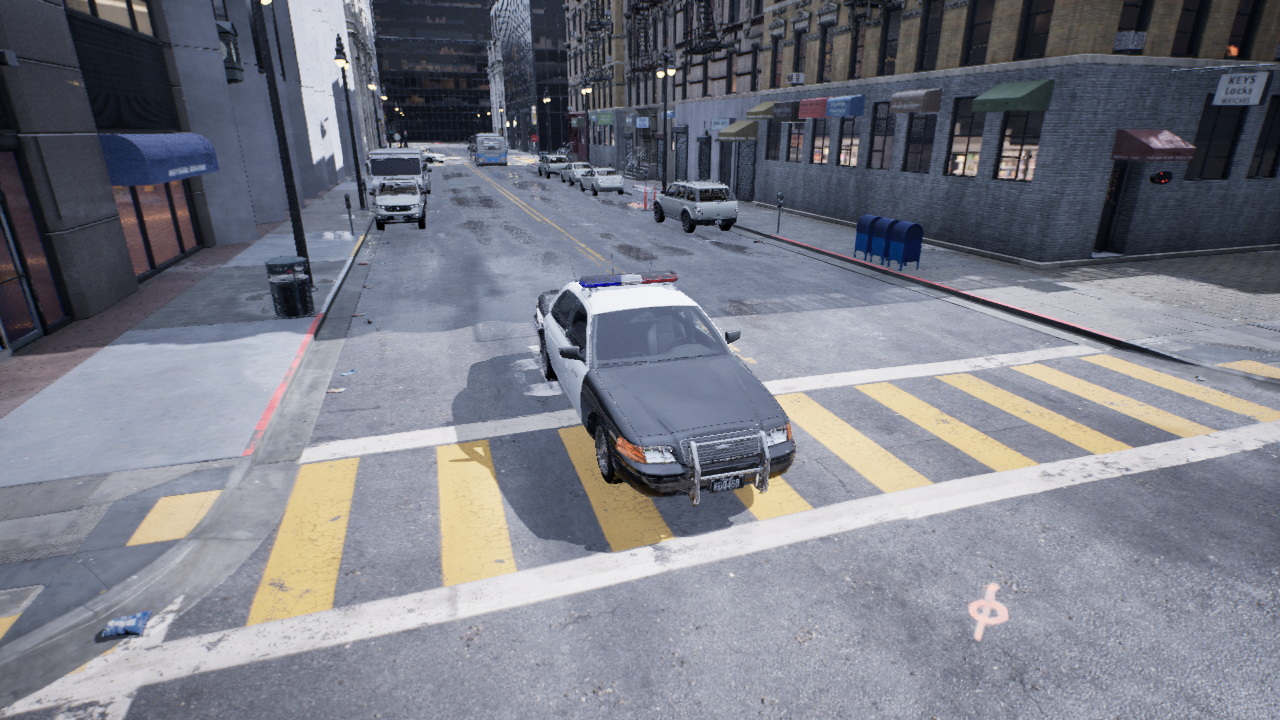
Venue: residential
Lighting: overcast
Vehicle rig: sedan